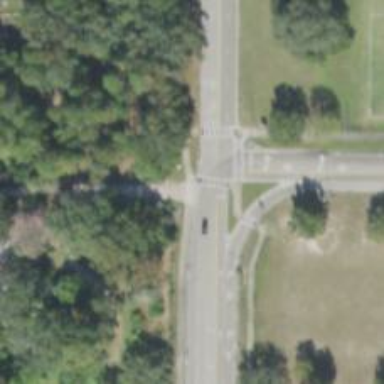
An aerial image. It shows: Crossing on the road.